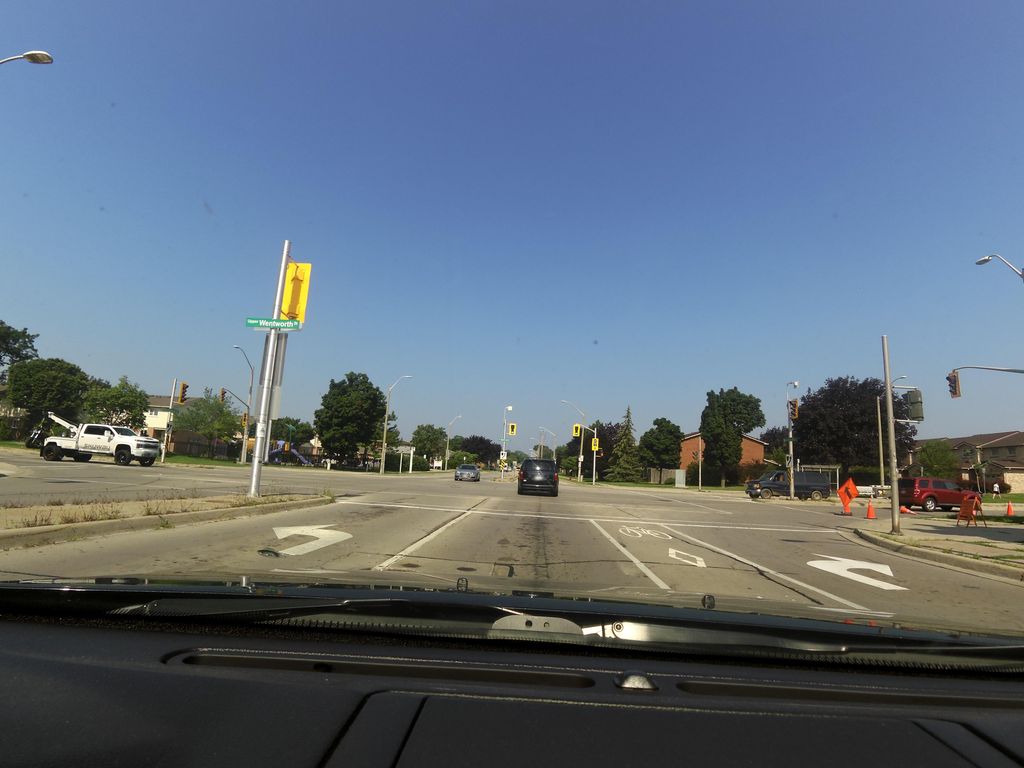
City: hamilton